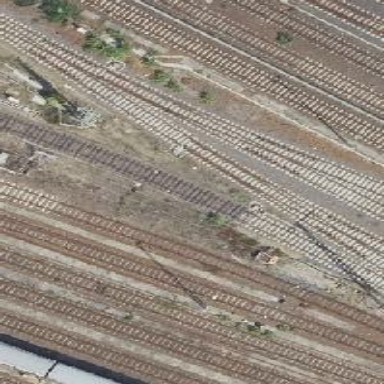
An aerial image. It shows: Railway switch.